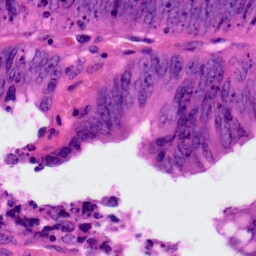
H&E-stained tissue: Colon